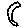
Label: moon